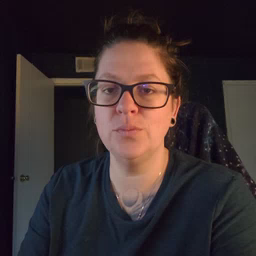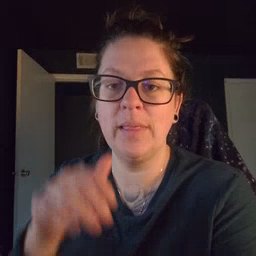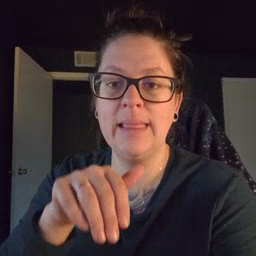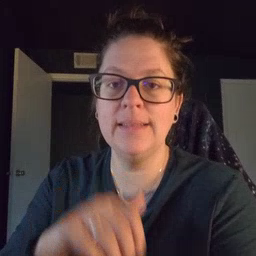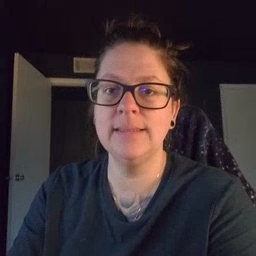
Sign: night